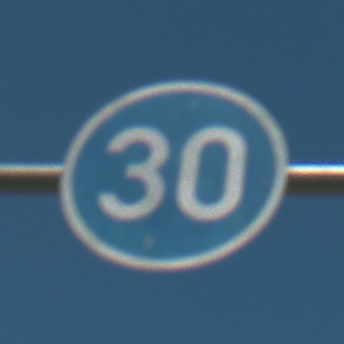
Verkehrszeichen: VorgeschriebeneMindestgeschwindigkeit
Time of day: Midday
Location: Outdoor (Nature)
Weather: PartlyCloudy
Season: NotSpecified
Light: Natural